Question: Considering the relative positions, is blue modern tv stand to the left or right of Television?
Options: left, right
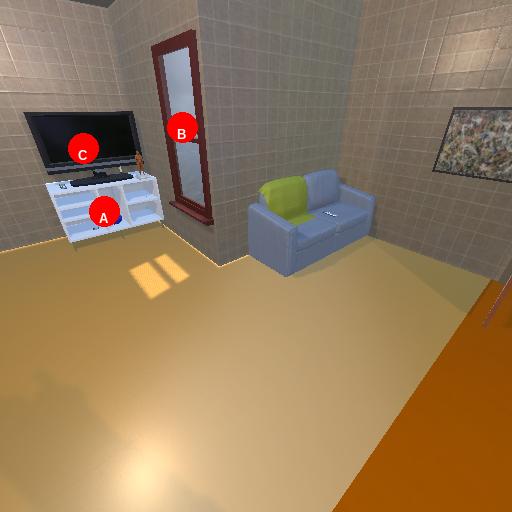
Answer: left